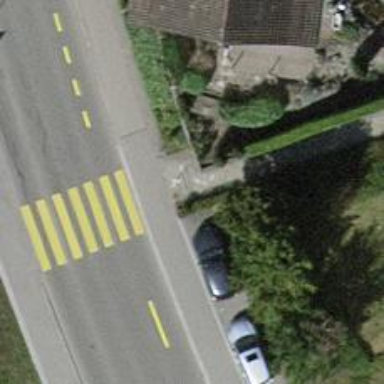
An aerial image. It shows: Cycle barrier.